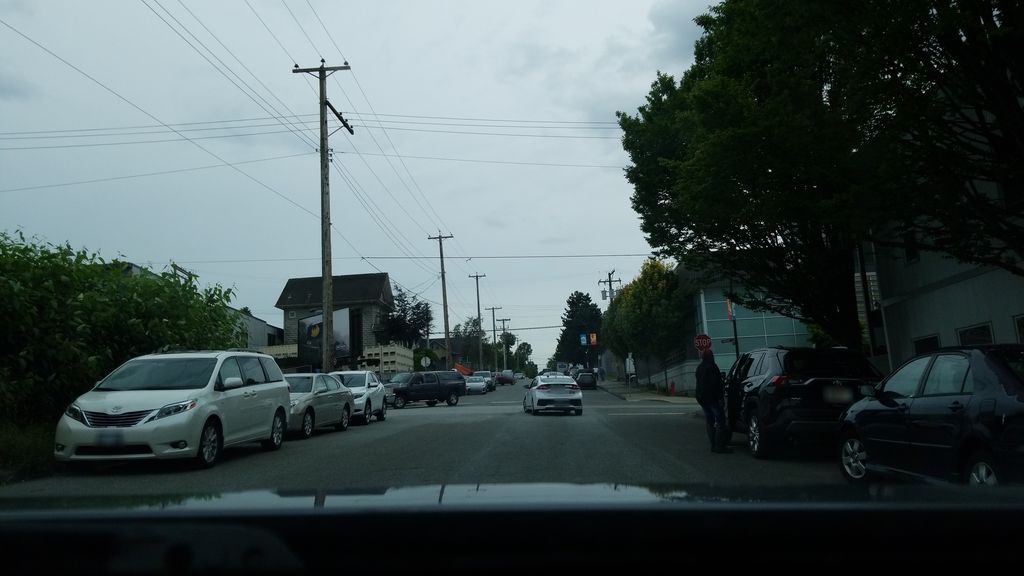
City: vancouver